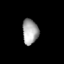
Tissue: lung
Cell type: Endothelial cells
Senescence score: 0.5868
Nuclear area (px): 386
Mean DAPI intensity: 166.821